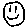
Label: smiley face